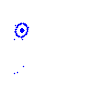
Particle: electron